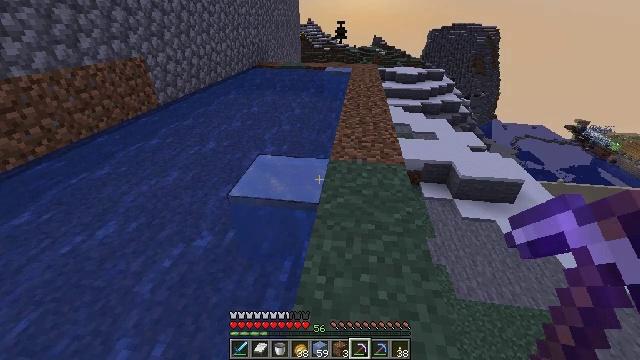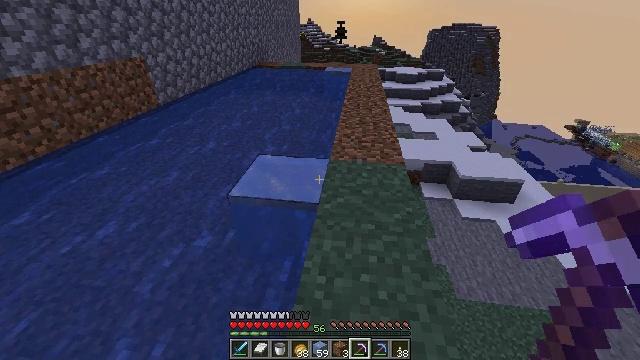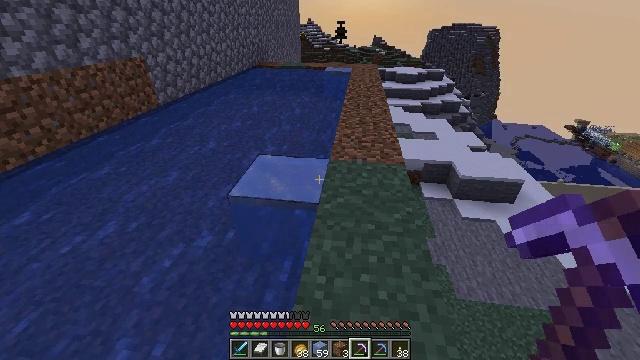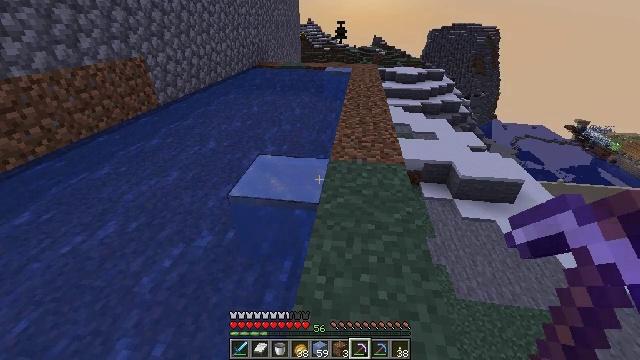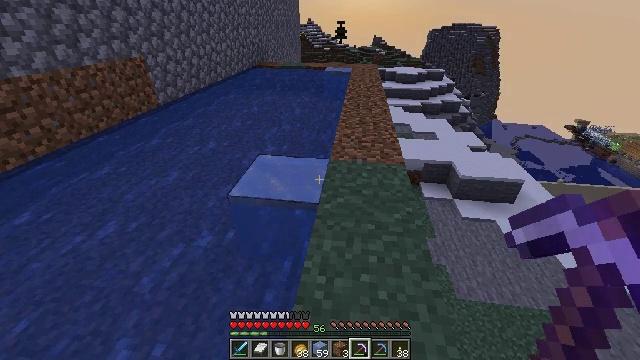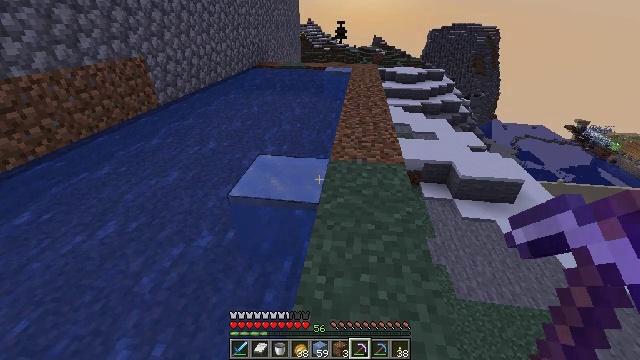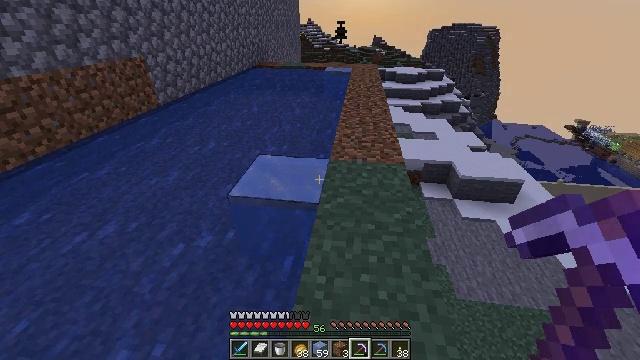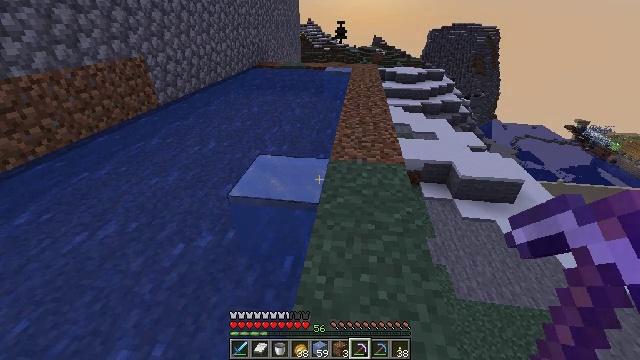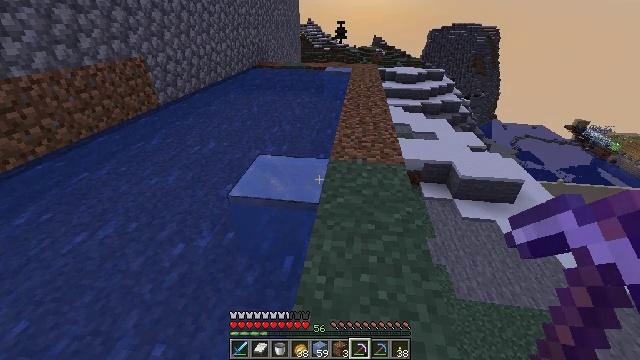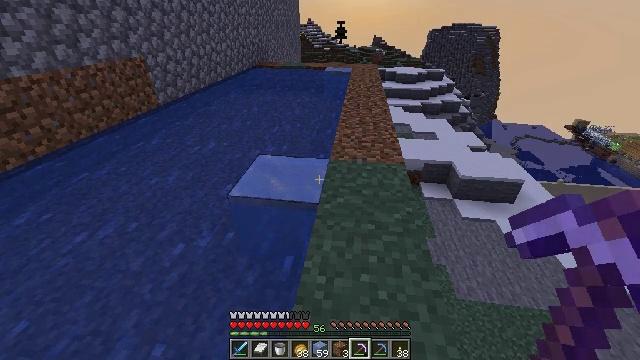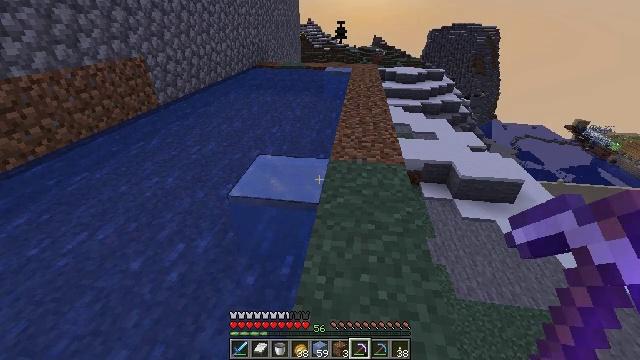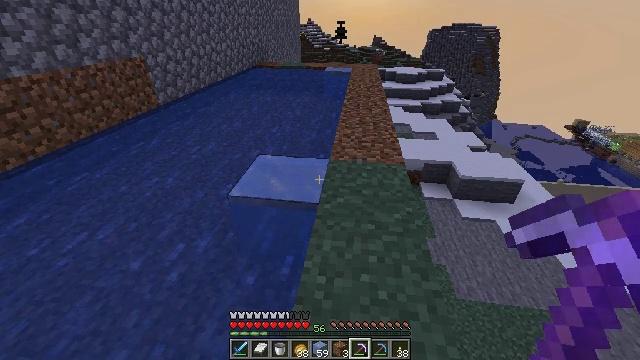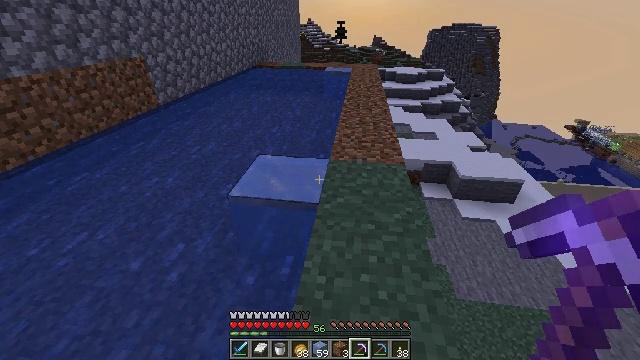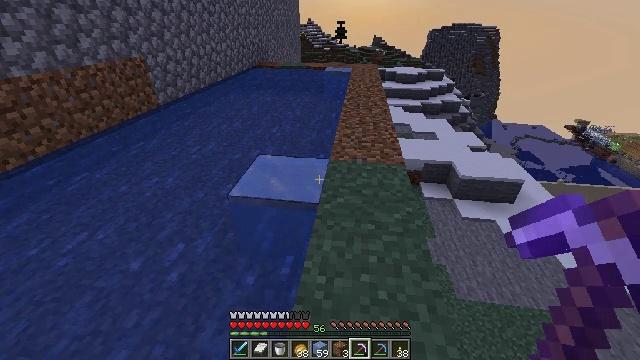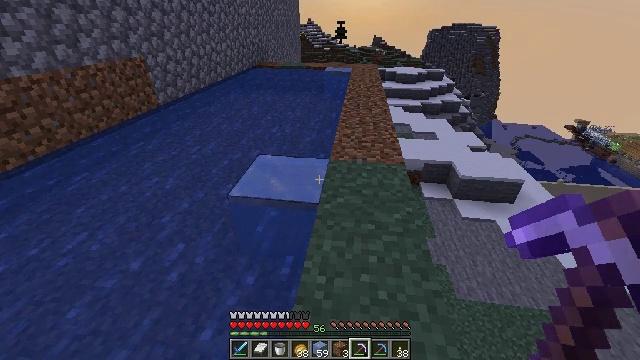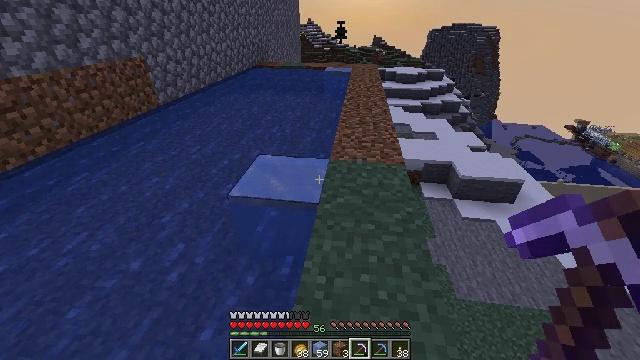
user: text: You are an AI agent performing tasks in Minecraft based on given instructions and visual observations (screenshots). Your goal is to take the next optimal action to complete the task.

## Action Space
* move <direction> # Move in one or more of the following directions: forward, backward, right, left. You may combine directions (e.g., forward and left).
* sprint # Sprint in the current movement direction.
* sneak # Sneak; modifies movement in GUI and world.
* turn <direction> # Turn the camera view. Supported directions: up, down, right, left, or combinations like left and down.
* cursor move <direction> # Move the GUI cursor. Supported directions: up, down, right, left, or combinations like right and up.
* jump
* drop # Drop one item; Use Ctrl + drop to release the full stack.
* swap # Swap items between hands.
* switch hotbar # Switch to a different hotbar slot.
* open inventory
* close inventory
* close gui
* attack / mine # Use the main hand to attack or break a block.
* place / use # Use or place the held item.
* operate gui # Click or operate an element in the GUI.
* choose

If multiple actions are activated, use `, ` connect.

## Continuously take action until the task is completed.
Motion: motion action
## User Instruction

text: Mine ice to use in an ice pathway.
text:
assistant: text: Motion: no_op
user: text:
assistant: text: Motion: no_op
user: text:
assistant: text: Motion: no_op
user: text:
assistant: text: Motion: no_op
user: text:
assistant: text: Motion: no_op
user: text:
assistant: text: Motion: no_op
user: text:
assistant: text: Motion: no_op
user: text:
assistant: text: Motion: no_op
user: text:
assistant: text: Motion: no_op
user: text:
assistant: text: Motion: no_op
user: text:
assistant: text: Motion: no_op
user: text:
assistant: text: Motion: no_op
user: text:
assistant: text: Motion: no_op
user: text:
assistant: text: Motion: no_op
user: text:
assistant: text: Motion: no_op
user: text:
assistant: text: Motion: no_op
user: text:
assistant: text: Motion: no_op
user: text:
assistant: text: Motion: no_op
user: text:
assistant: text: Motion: no_op
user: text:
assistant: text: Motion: no_op
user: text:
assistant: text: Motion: no_op
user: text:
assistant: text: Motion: no_op
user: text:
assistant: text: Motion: no_op
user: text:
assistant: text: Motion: no_op
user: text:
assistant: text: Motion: no_op
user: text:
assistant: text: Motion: no_op
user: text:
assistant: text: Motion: no_op
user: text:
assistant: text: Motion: no_op
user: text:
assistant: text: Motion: no_op
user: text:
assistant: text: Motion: no_op